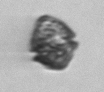
Label: Kryptoperidinium_triquetrum